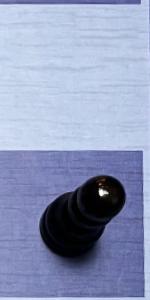
Label: Pawn_Black